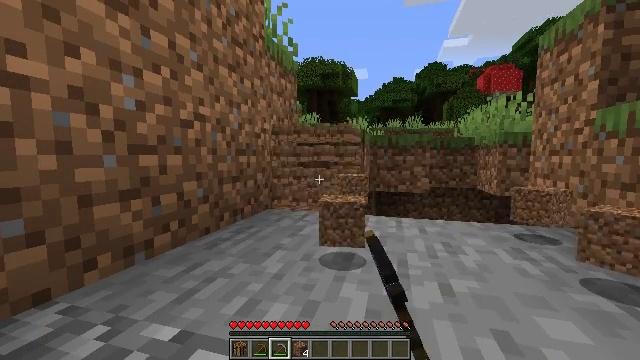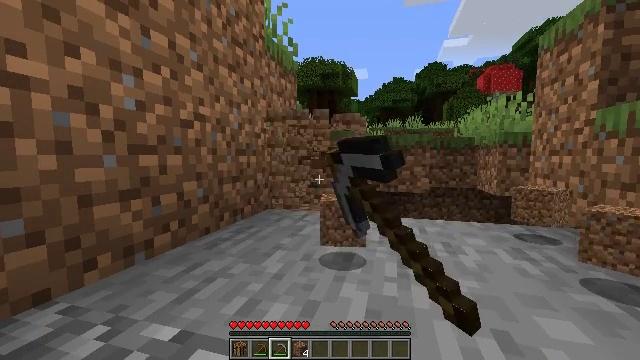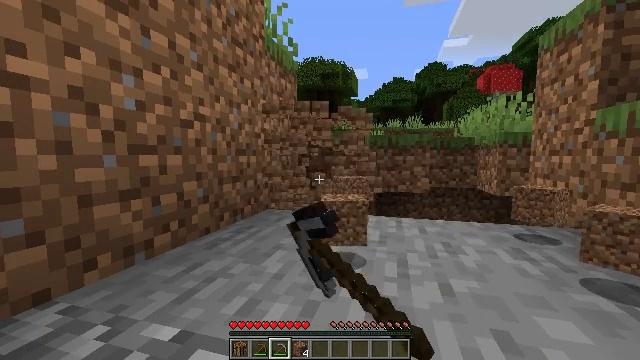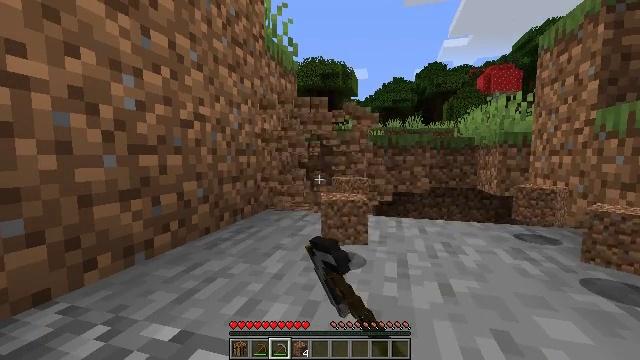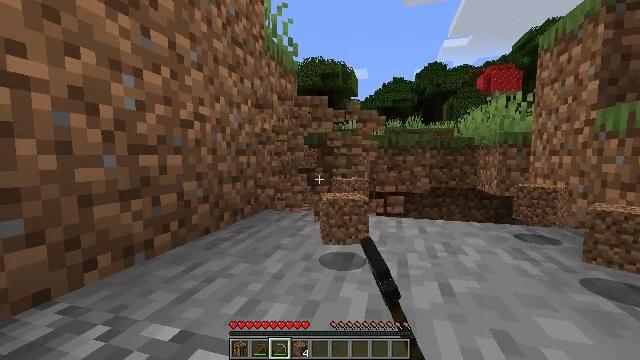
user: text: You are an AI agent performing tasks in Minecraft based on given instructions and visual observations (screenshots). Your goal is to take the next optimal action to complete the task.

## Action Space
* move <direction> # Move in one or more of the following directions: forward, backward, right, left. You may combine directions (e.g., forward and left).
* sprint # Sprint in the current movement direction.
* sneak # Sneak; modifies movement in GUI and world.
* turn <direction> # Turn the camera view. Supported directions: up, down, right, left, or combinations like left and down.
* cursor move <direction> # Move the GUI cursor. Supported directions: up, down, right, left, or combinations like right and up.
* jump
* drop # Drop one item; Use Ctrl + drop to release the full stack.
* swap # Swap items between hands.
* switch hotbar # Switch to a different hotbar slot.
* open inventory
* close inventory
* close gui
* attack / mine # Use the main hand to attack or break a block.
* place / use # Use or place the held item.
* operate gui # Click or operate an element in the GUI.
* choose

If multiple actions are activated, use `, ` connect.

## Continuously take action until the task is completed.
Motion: motion action
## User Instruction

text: Dig up the grass block for dirt.
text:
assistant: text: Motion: attack / mine
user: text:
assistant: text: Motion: attack / mine
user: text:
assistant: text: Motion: attack / mine
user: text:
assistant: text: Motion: attack / mine
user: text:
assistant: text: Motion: attack / mine